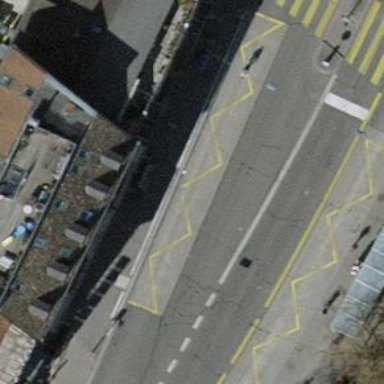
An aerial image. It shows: Bus stop for trolleybuses with designated stop position.